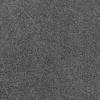
Atmospheric dust classification: dusty